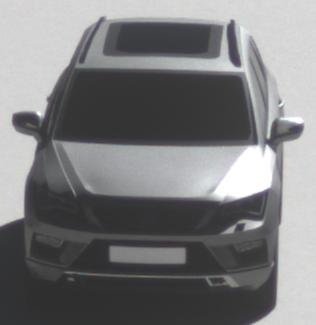
Make: SEAT
Model: Ateca 1.0 TSI Ecomotive
Detailed model: Ateca (5FP)
Model produced from: 2016/08
Model produced until: 2018/08
Doors: 5
Color: gray
Road condition: dry road
Daytime: midday
Contrast: high contrast